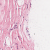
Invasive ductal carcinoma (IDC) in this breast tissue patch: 0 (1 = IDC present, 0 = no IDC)